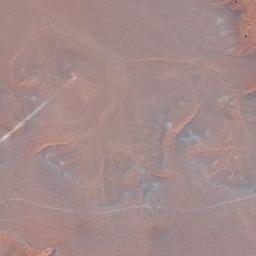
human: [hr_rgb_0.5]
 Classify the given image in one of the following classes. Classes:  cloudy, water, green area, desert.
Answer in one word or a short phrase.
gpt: desert